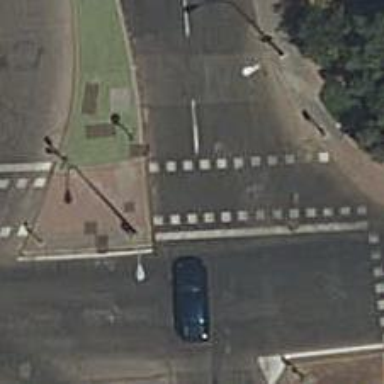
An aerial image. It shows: Crossing with traffic signals.